Question: I need help to get the name and surname from personInfo, I have username from user.
My code is:
'''
//get person from username
NodeRef person = personService.getPerson(username);
//error
PersonInfo personInfo = personService.getPerson(person);
String firstName = personInfo.getFirstName();
String lastName = personInfo.getLastName();
'''
error is:
'''
java.lang.NoSuchMethodError: org.alfresco.service.cmr.security.PersonService.getPerson(Lorg/alfresco/service/cmr/repository/NodeRef;)Lorg/alfresco/service/cmr/security/PersonService$PersonInfo;
'''
method is:

Where's my mistake?
Alfresco is version 4.2.c, alfresco-maven-sdk is 1.1.1
Thanks in advance
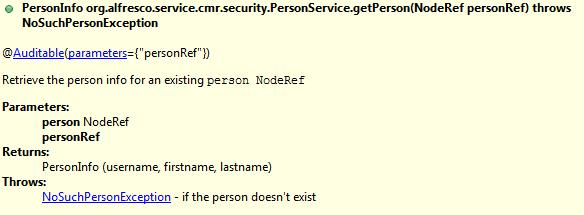
Answer: I didn't have right SDK for alfresco 4.2.c, that not containt above method. I found anatoher solution:
'''
NodeRef personRef = personService.getPerson(assignee);
String firstName = nodeService.getProperty(personRef, ContentModel.PROP_FIRSTNAME).toString();
String lastName = nodeService.getProperty(personRef, ContentModel.PROP_LASTNAME).toString();
'''